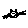
Label: cat